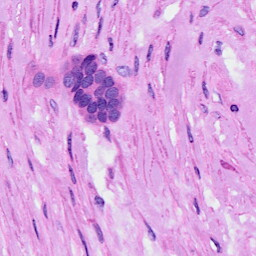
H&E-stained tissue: Ovarian